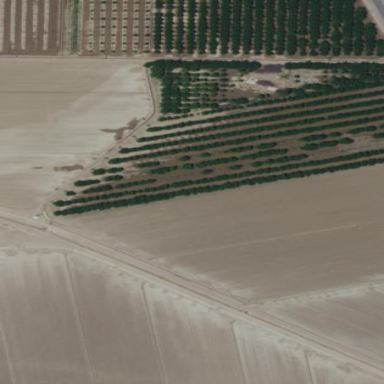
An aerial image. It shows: Orchard.